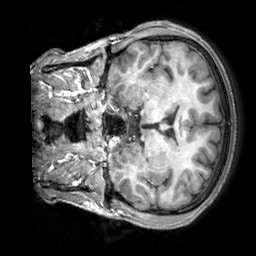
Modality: T1w
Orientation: coronal
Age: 22
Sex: male
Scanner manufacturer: siemens
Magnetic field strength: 3 T
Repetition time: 2.3 s
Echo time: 0.00303 s